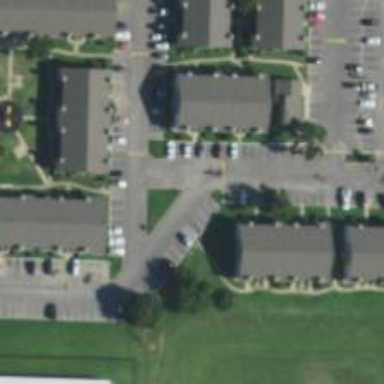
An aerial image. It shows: Living street.